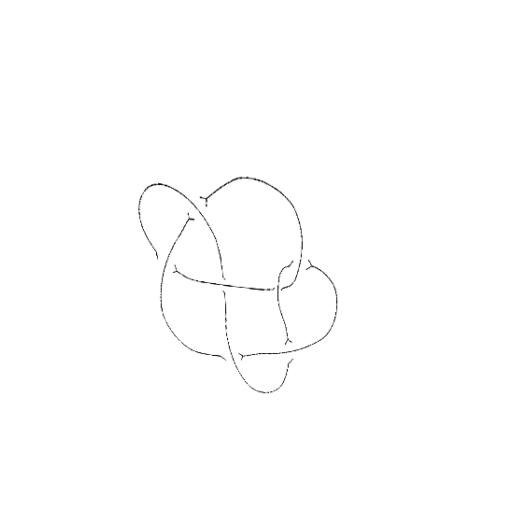
Crossing number: 7